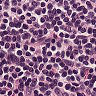
Metastatic tissue present: no